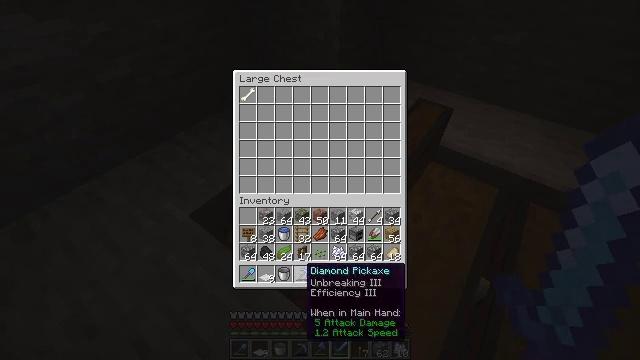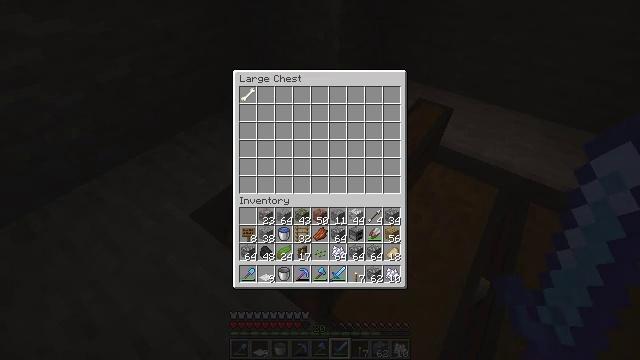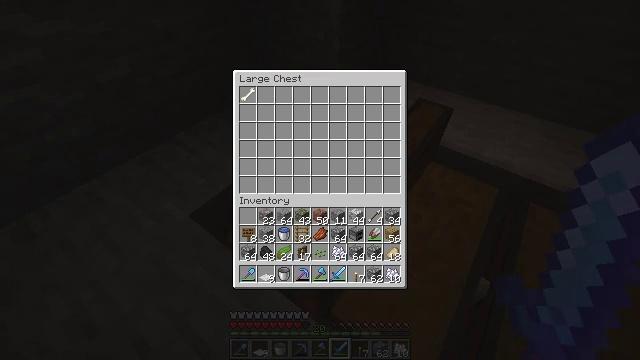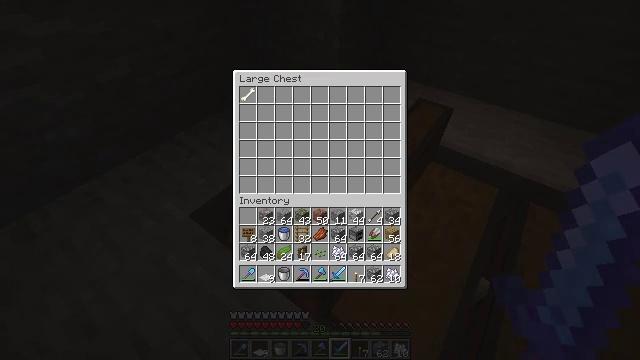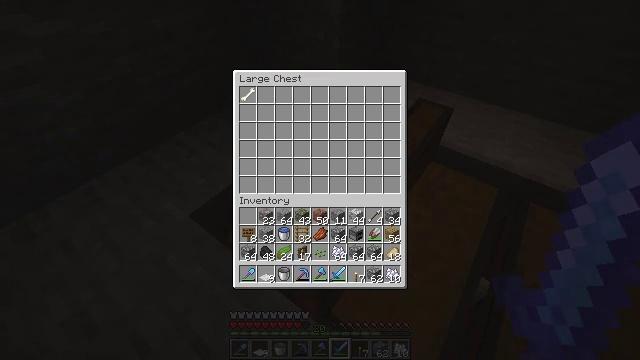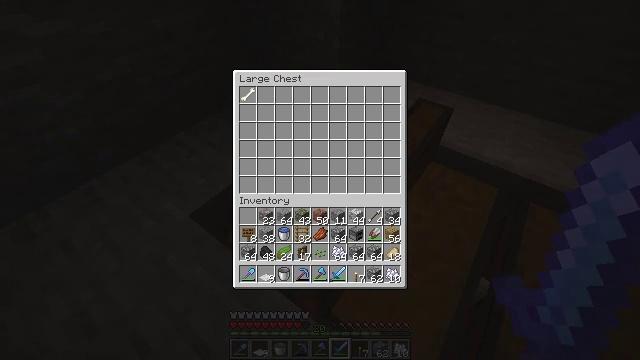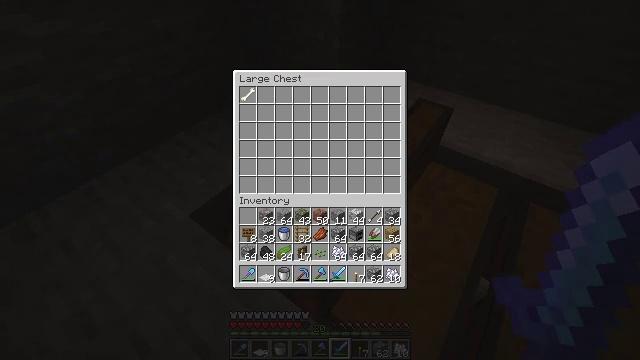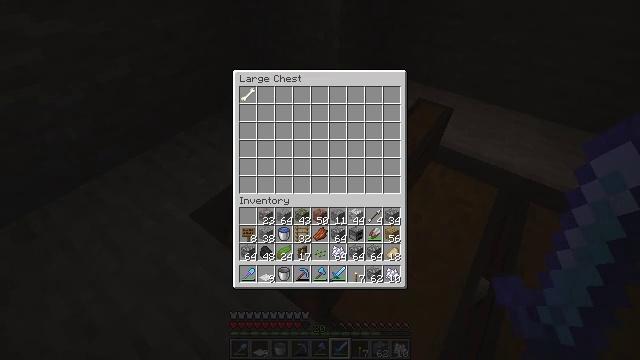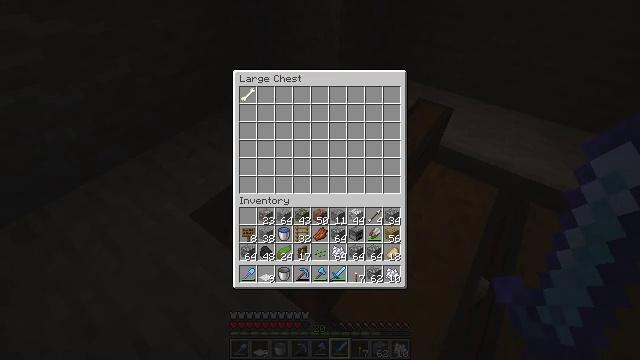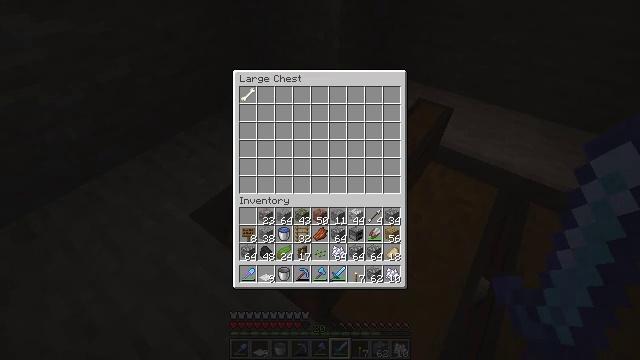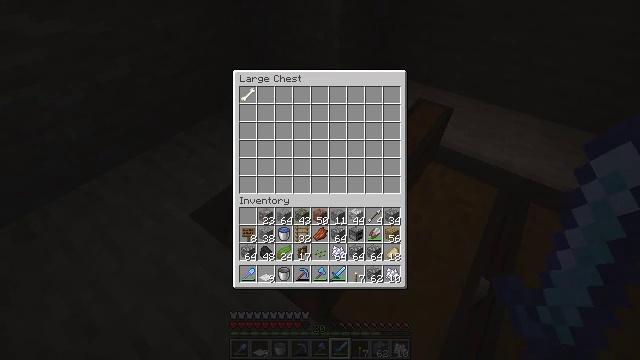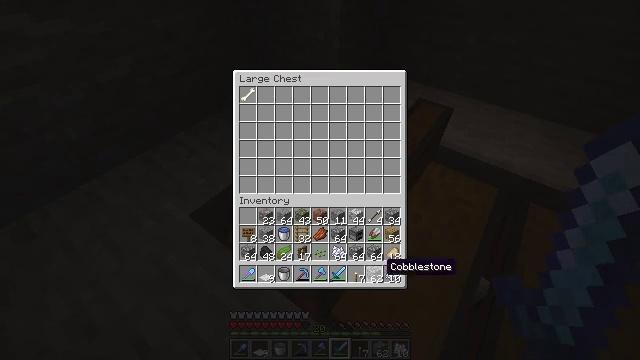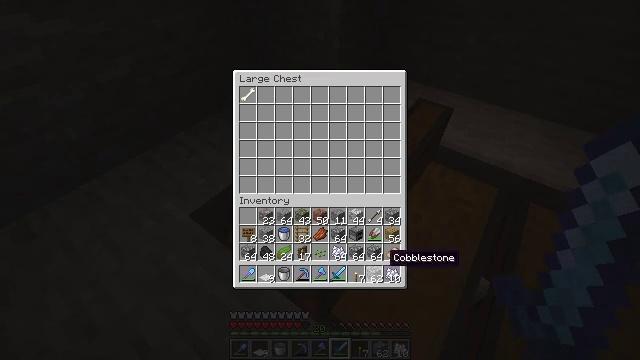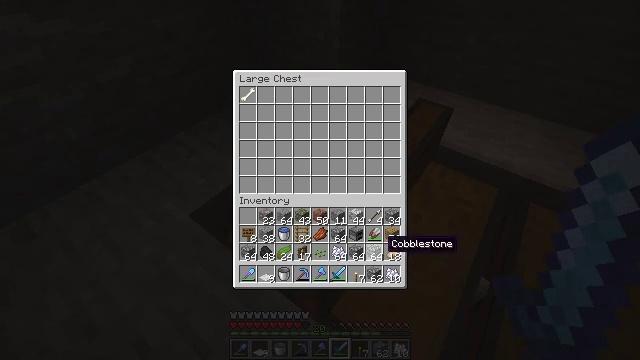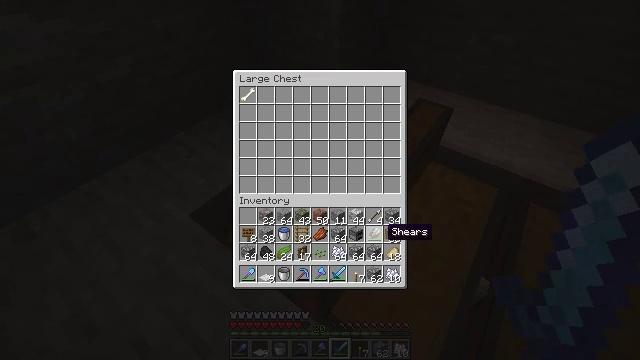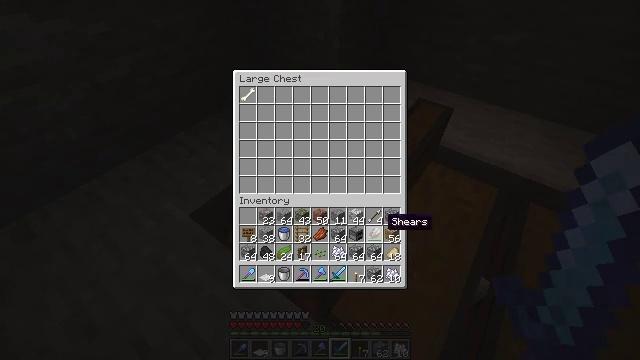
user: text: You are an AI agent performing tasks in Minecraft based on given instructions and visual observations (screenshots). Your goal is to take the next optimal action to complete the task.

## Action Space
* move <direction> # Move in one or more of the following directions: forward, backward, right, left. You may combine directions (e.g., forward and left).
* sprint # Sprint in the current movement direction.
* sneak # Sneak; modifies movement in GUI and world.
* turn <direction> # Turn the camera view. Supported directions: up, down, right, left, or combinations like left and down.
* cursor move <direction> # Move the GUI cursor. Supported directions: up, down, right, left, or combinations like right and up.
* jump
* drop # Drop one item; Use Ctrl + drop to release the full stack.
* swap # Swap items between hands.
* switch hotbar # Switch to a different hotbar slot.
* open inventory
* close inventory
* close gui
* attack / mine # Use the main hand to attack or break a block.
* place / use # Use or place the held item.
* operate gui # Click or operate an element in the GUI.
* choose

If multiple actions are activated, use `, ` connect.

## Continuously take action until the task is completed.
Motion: motion action
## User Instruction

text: Kill a skeleton.
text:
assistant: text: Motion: sneak, cursor move right and down
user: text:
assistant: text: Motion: sneak, cursor move right
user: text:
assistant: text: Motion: sneak
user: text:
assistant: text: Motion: sneak
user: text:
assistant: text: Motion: sneak, cursor move right
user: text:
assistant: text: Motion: sneak
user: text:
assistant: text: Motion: sneak
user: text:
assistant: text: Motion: sneak
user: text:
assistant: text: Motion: sneak
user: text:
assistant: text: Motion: sneak, cursor move up
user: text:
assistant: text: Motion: sneak, cursor move up
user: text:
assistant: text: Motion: sneak, cursor move up
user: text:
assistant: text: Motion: sneak, cursor move up
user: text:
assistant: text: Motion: sneak, cursor move up
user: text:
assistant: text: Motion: sneak, cursor move up
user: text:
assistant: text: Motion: sneak
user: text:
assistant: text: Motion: sneak
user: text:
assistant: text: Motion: sneak
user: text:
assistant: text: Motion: sneak
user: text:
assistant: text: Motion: sneak
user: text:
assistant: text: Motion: sneak
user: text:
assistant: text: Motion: sneak
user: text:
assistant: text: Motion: sneak, operate gui
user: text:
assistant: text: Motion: sneak, operate gui
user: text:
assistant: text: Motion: sneak
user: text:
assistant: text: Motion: sneak
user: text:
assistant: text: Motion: sneak
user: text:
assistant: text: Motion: sneak
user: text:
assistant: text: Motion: sneak, cursor move left and up
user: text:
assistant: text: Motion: sneak, cursor move left and up